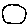
Label: circle